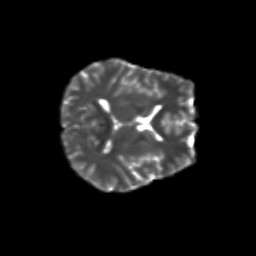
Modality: T2w
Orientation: axial
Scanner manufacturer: siemens
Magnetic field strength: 3 T
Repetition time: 9.2 s
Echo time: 0.084 s